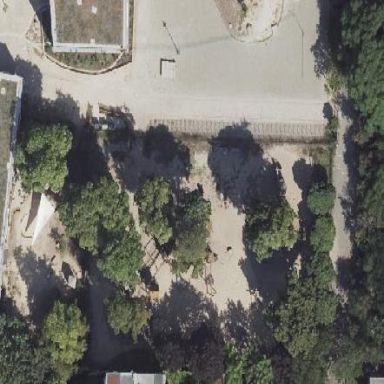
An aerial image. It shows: Playground with sand surface.